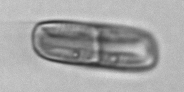
Label: Ephemera